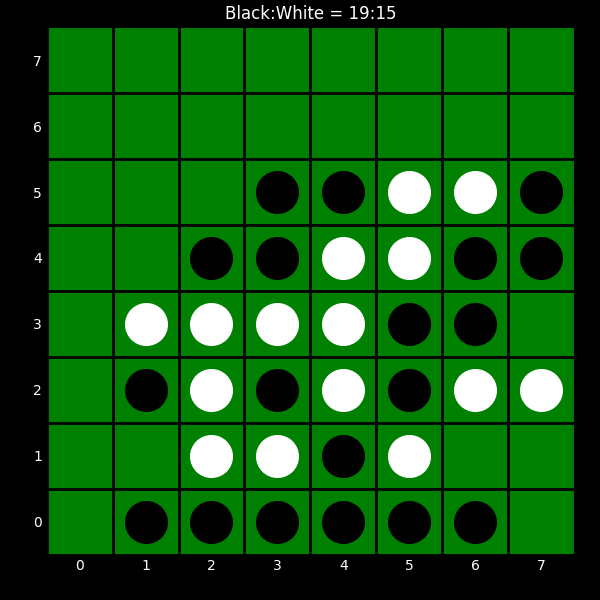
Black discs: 19
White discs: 15